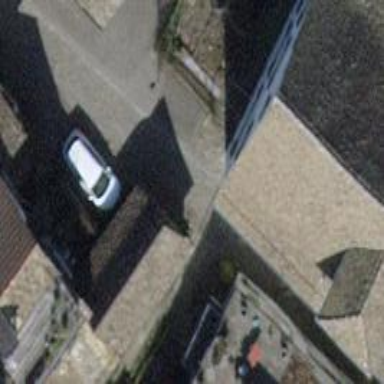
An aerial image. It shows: Alleyway designated as service road.